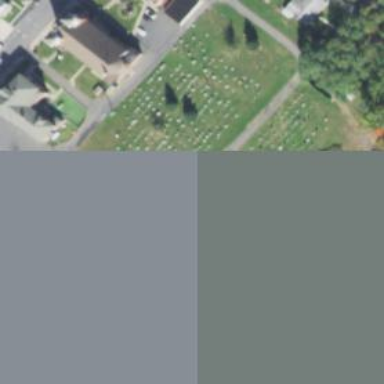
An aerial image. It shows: Cemetery.